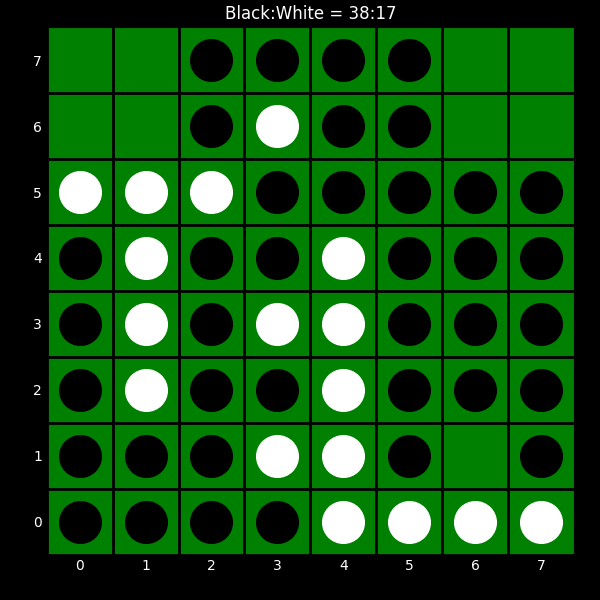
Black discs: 38
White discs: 17